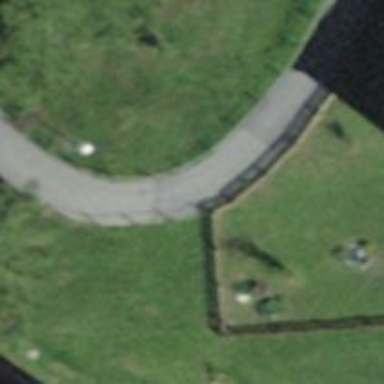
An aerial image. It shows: Hike path with asphalt surface for classic grooming.